Aerial crown-view tile of a tropical tree (Barro Colorado Island, Panama), acquired 20250414:
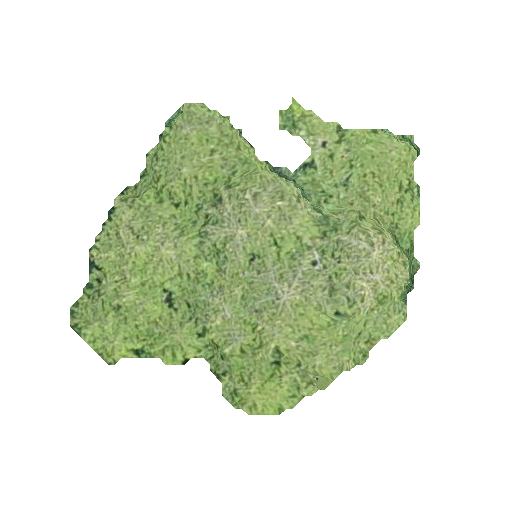
Species: Quararibea stenophylla
GBIF accepted scientific name: Quararibea stenophylla
Crown area: 110.612 m²